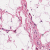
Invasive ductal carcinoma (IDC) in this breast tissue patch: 0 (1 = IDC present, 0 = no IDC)